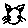
Label: cat